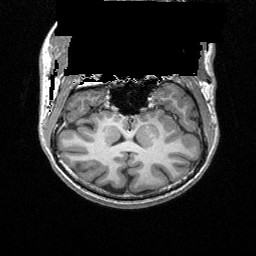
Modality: T1w
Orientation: sagittal